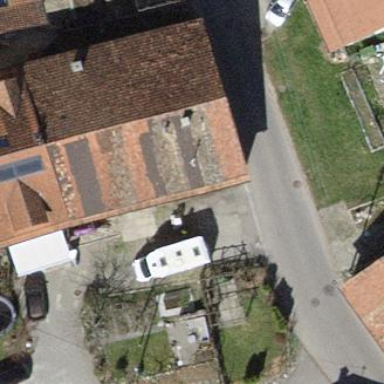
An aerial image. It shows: Terrace-style building with gabled roof.